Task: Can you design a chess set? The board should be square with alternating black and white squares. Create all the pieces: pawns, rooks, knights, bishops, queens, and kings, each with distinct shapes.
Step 5310:
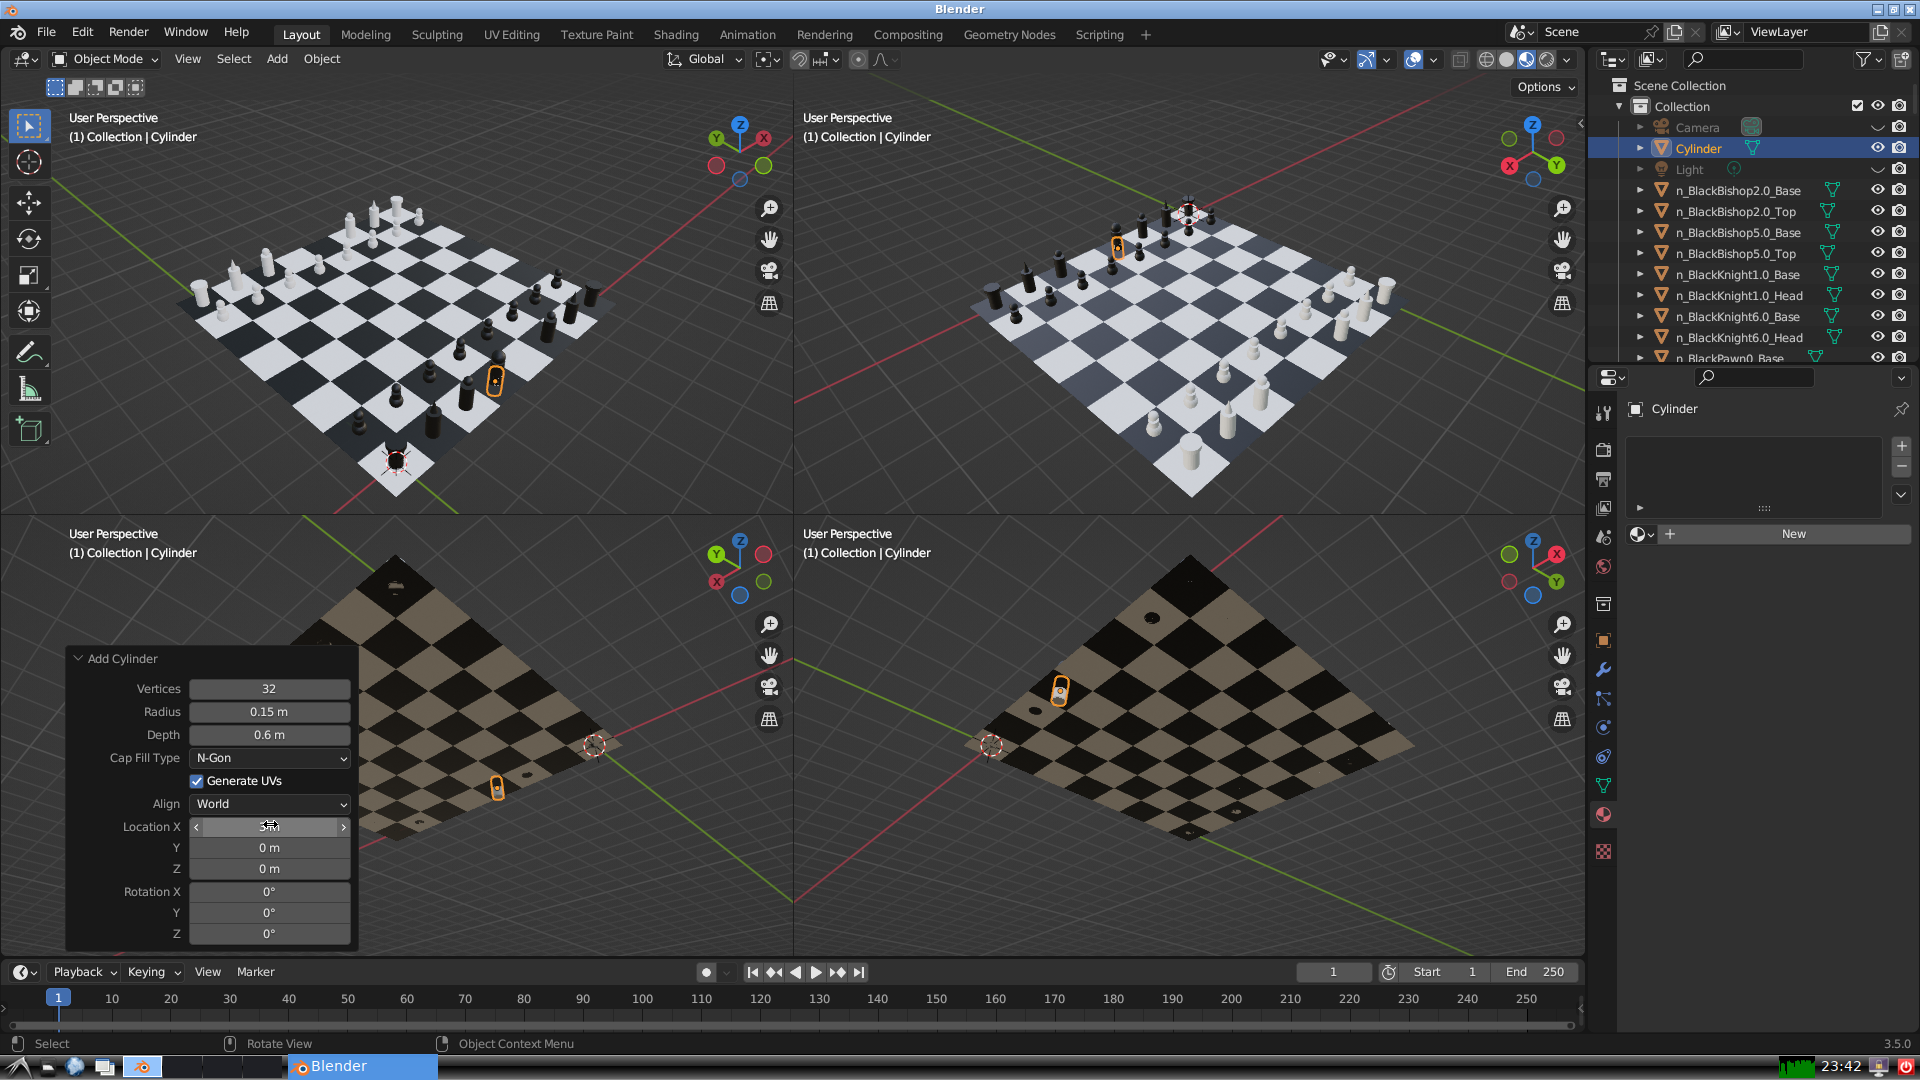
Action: {"mouse_move": [270, 844]}